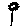
Label: flower